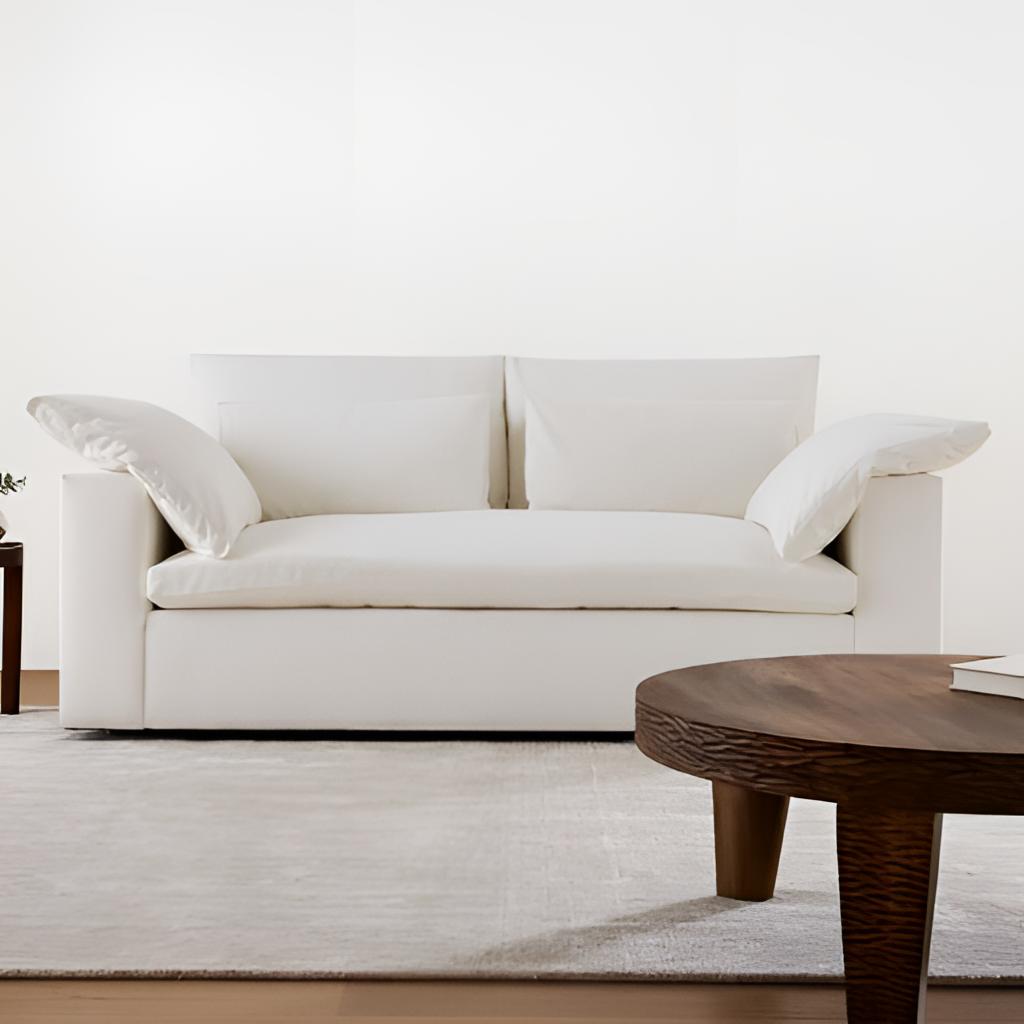
living room, white fabric sofa, white paint wallpaper, with solid pattern, modern, wood flooring, with plank pattern